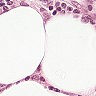
Metastatic tissue present: no